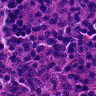
Metastatic tissue present: no